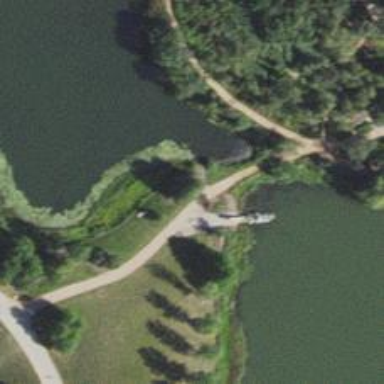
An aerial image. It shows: Slipway for leisure land vehicles on service road.